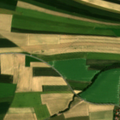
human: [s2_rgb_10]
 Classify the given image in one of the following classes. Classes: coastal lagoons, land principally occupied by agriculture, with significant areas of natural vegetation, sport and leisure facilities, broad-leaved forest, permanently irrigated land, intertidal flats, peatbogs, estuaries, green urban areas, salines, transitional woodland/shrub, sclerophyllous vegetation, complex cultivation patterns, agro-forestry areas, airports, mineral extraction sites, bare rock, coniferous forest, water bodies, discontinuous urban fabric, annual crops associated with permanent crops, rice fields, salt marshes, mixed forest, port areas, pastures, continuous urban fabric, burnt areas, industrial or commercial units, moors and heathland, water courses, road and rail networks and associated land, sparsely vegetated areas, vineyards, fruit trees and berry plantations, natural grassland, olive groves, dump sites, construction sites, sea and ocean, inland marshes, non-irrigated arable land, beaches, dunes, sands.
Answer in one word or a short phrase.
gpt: discontinuous urban fabric, non-irrigated arable land, complex cultivation patterns